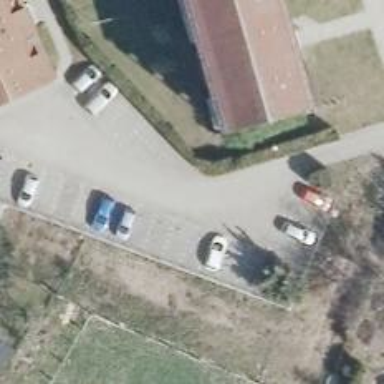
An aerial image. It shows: Asphalt parking aisle road.